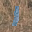
Label: 1